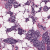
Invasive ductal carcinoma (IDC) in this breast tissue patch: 1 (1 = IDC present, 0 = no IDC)